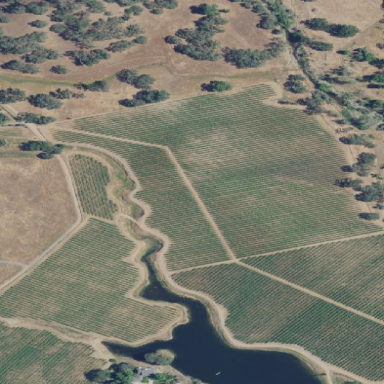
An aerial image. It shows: Vineyard growing wine grapes.